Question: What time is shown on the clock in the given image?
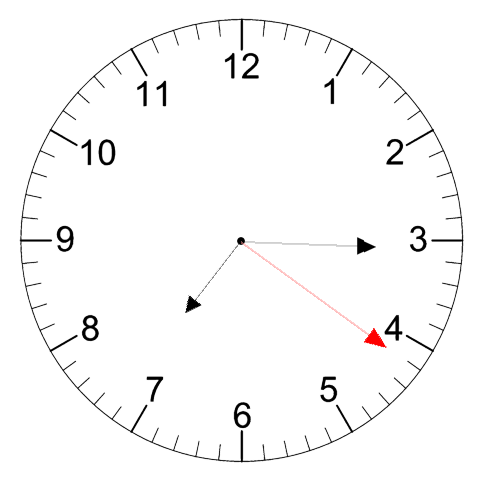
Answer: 07:15:21